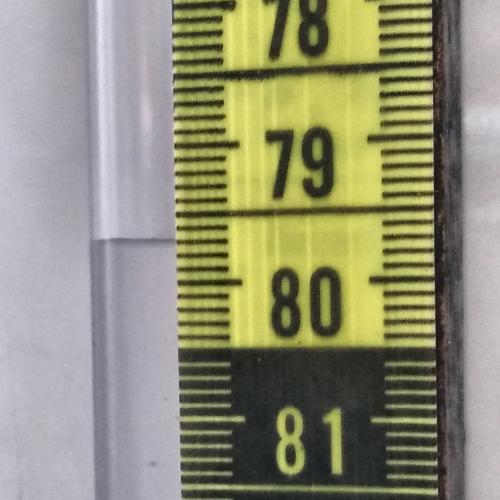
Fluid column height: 79.7 cm